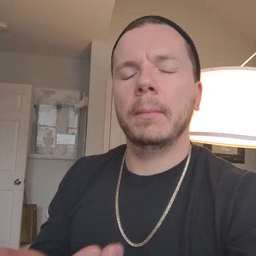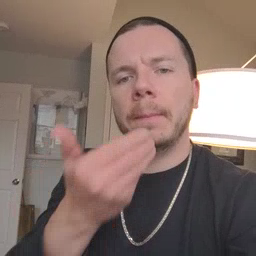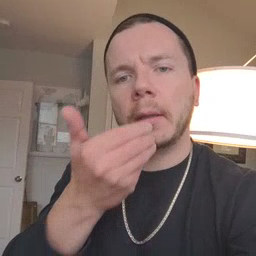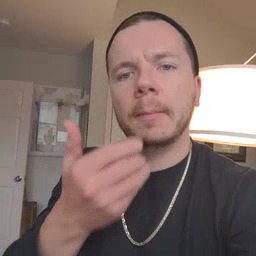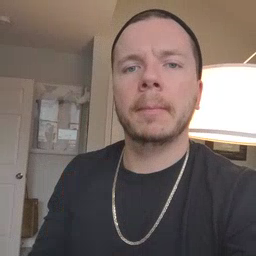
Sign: pizza